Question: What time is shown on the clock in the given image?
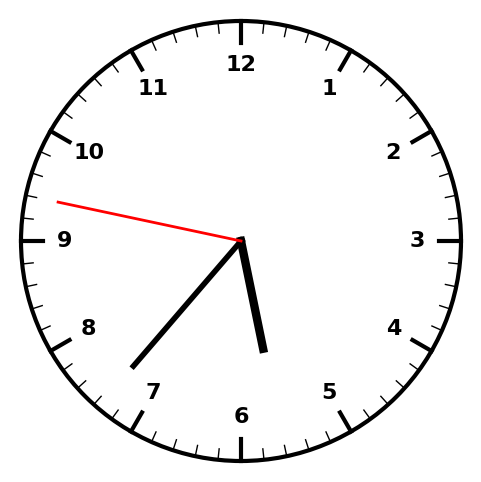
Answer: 05:36:47